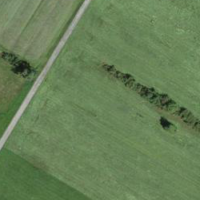
EUNIS habitat code: 24
Species observed at this site:
Silene dioica